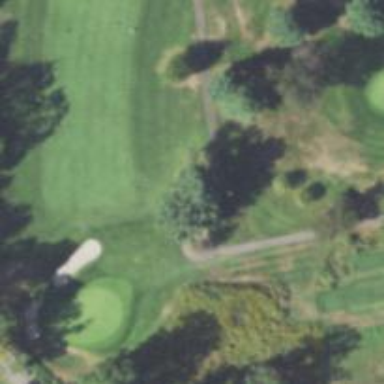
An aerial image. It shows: Asphalt service road used as golf cart path.